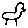
Label: bird